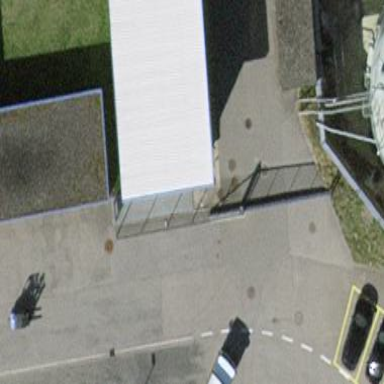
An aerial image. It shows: Industrial building.